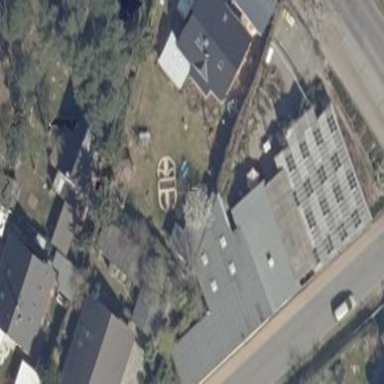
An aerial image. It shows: Garden centre housed in building.